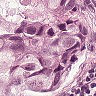
Metastatic tissue present: yes